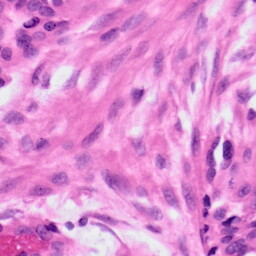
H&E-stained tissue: Ovarian